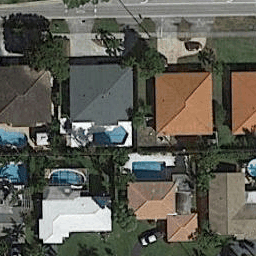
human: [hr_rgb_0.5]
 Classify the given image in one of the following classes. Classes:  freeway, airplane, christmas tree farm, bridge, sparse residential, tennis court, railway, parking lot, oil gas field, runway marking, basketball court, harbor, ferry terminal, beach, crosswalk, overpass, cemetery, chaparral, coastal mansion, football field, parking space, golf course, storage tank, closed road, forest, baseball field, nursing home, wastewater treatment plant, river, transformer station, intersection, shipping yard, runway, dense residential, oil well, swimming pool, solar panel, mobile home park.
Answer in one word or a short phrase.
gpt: dense residential